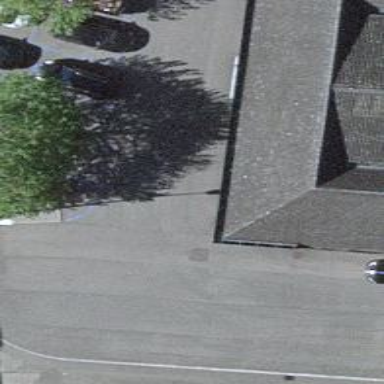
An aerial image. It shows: Post box.